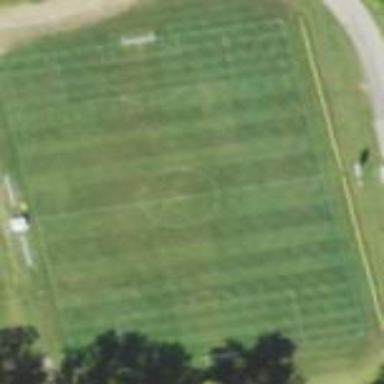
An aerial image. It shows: Soccer pitch for outdoor sports and leisure activities.